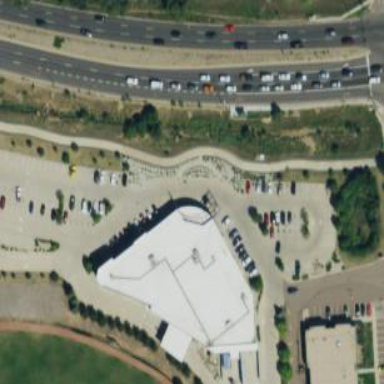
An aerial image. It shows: Parking area.